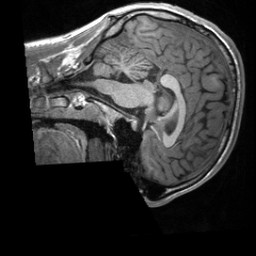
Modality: T1w
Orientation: sagittal
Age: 21
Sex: male
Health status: healthy
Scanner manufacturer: siemens
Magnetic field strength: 3 T
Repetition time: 2 s
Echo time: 0.00232 s